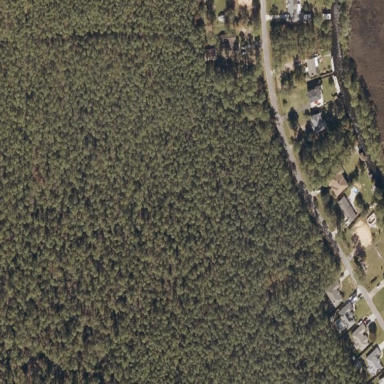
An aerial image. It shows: Needle-leaved woodland.